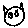
Label: cat